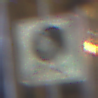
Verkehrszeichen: EndeFussgaengerzone
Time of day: Night
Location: Outdoor (Urban)
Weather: PartlyCloudy
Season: NotSpecified
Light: Artificial